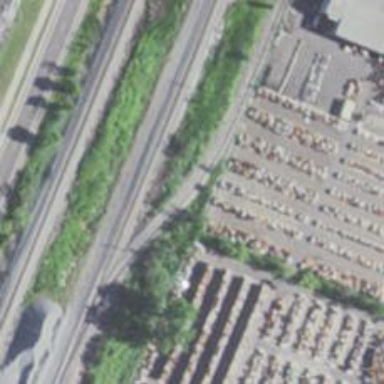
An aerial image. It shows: Rail spur service.